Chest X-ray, PA view. Patient: 33 years old, sex F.
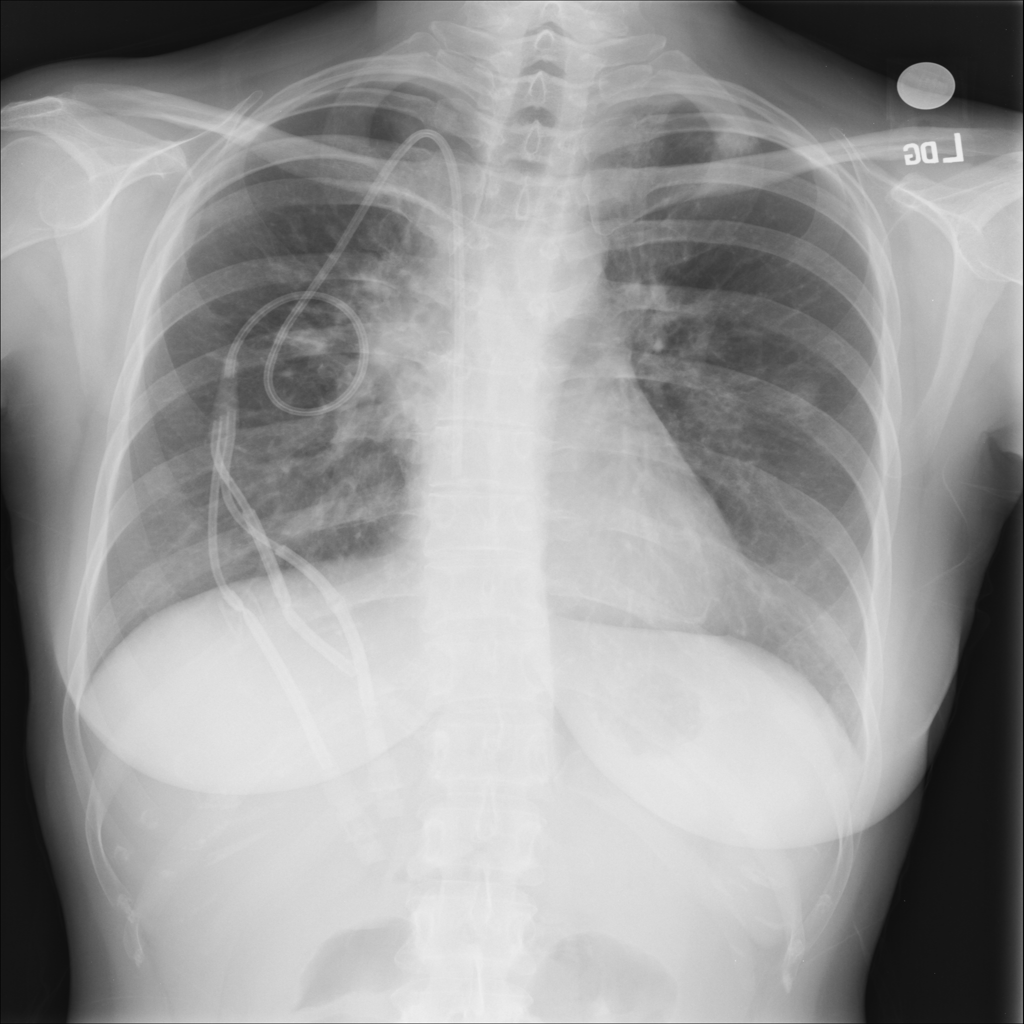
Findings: No Finding